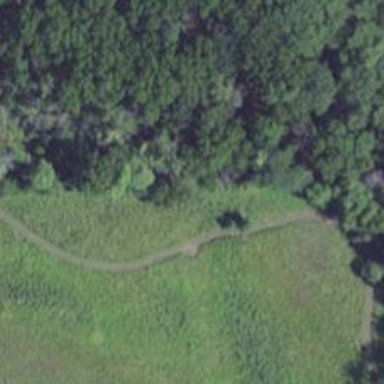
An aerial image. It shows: Disc golf hole.